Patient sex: F
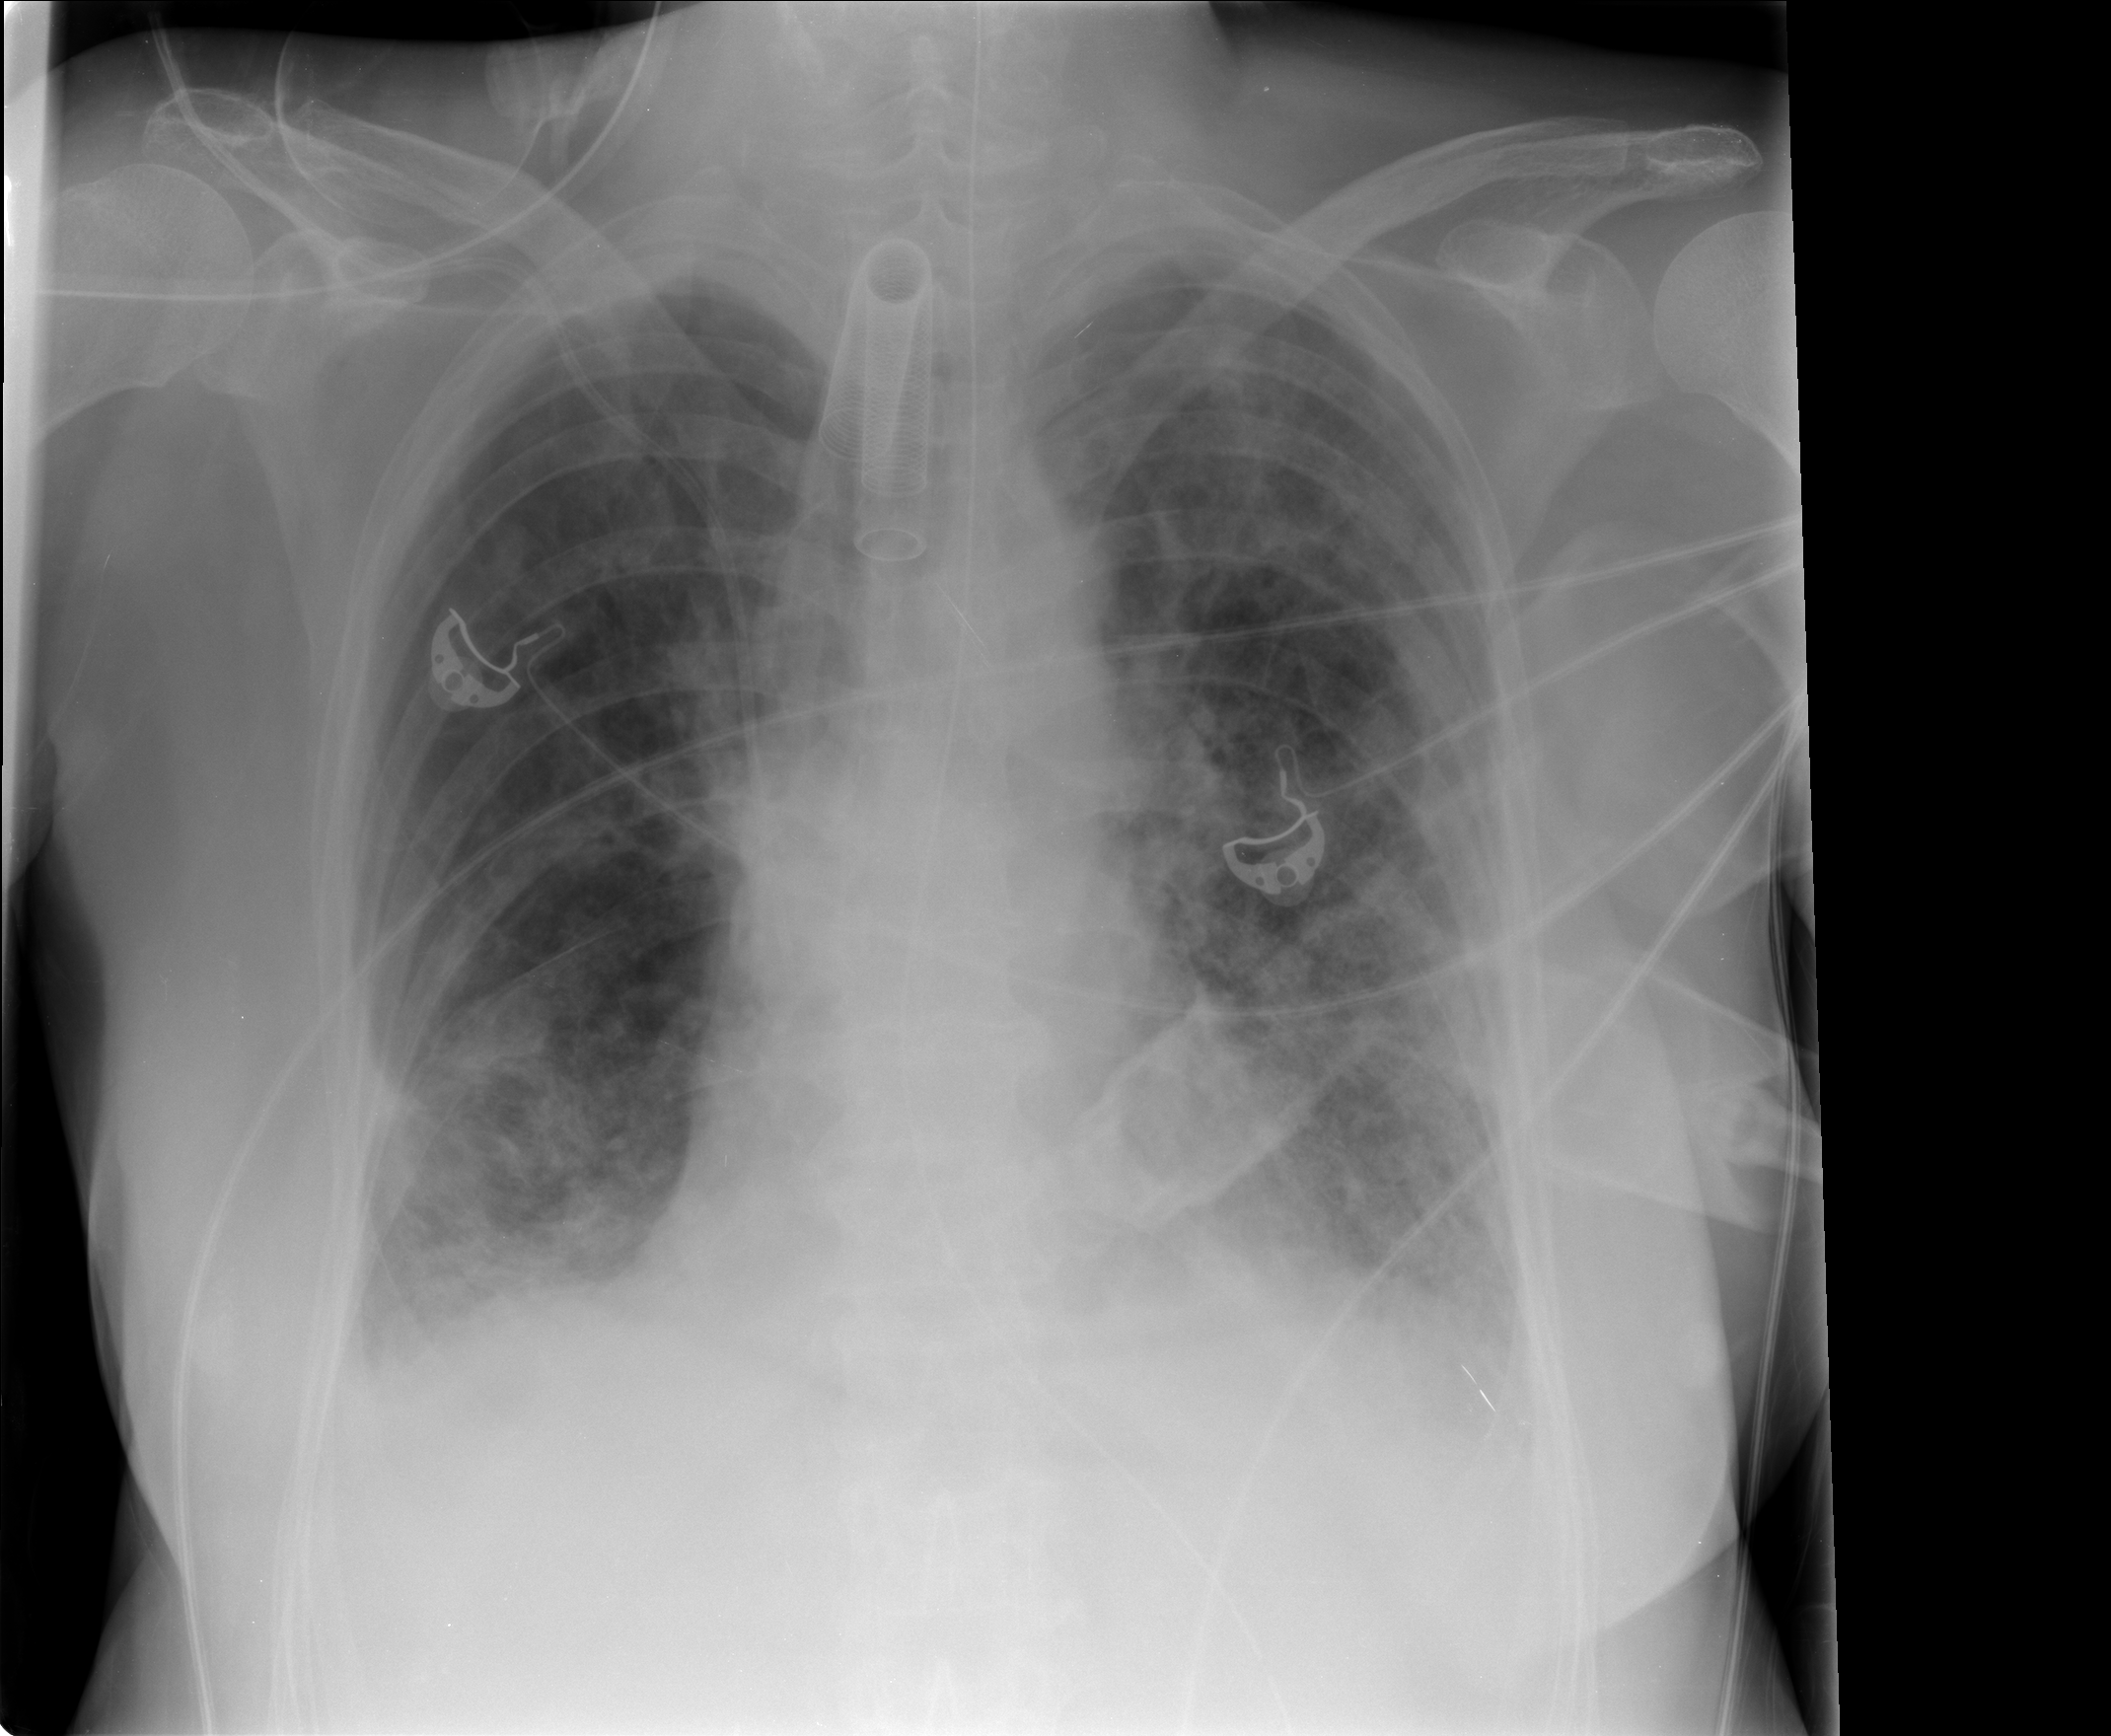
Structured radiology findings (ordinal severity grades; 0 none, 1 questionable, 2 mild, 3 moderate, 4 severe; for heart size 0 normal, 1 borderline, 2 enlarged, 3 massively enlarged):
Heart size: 0
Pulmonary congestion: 1
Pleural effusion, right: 2
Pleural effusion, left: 2
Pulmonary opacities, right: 3
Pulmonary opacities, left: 3
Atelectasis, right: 2
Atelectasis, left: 2